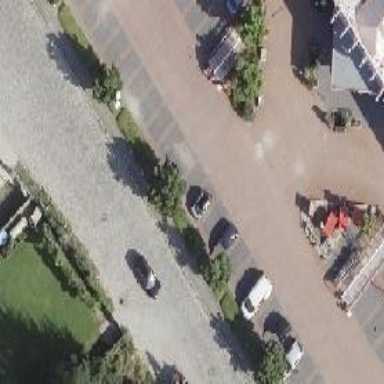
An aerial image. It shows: Parking aisle designated for service vehicles.